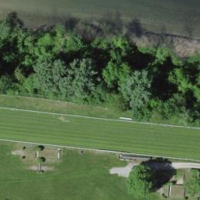
EUNIS habitat code: 53
Species observed at this site:
Dendrocopos major
Filipendula ulmaria